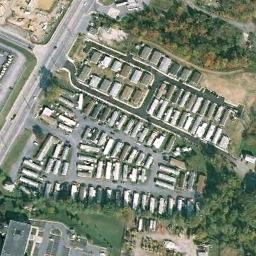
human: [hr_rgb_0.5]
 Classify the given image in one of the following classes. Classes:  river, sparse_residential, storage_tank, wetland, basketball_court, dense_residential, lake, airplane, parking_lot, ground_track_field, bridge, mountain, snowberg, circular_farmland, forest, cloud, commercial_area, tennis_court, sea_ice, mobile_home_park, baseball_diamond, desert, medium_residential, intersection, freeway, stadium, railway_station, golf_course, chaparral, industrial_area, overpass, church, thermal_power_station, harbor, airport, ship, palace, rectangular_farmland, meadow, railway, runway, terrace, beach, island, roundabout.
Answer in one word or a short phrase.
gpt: mobile_home_park